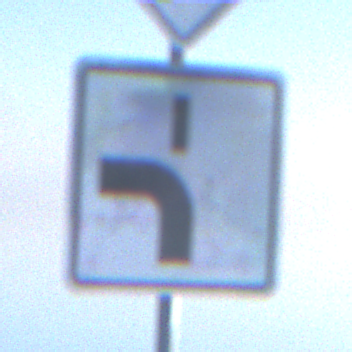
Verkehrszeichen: VerlaufVorfahrtsstrasse5
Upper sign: Vorfahrtsstrasse
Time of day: MorningAfternoon
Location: Outdoor (Nature)
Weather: PartlyCloudy
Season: NotSpecified
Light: Natural